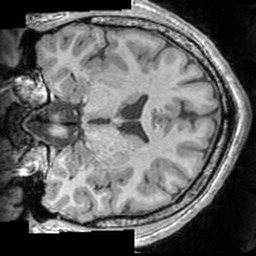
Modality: T1w
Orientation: coronal
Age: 28
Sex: male
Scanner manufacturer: siemens
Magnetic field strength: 3 T
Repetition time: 1.63 s
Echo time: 0.00311 s